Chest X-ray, PA view. Patient: 20 years old, sex F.
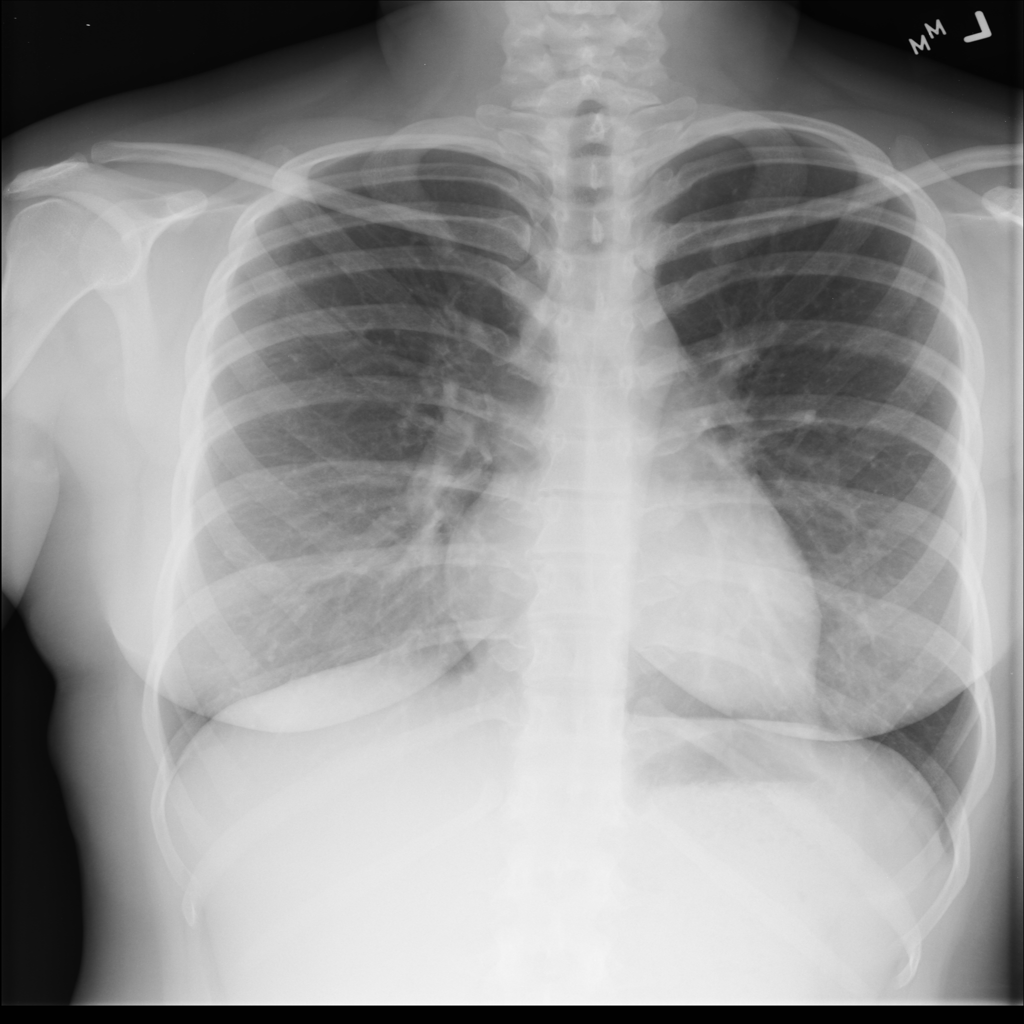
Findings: Infiltration